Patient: sex F, age 72
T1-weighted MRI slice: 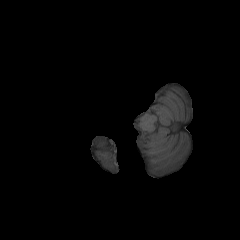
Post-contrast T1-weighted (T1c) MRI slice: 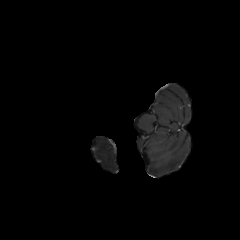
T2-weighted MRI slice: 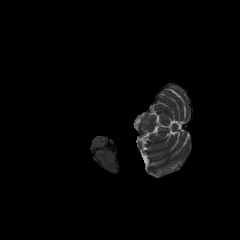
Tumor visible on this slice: no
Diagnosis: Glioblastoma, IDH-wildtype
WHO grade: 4